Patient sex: F
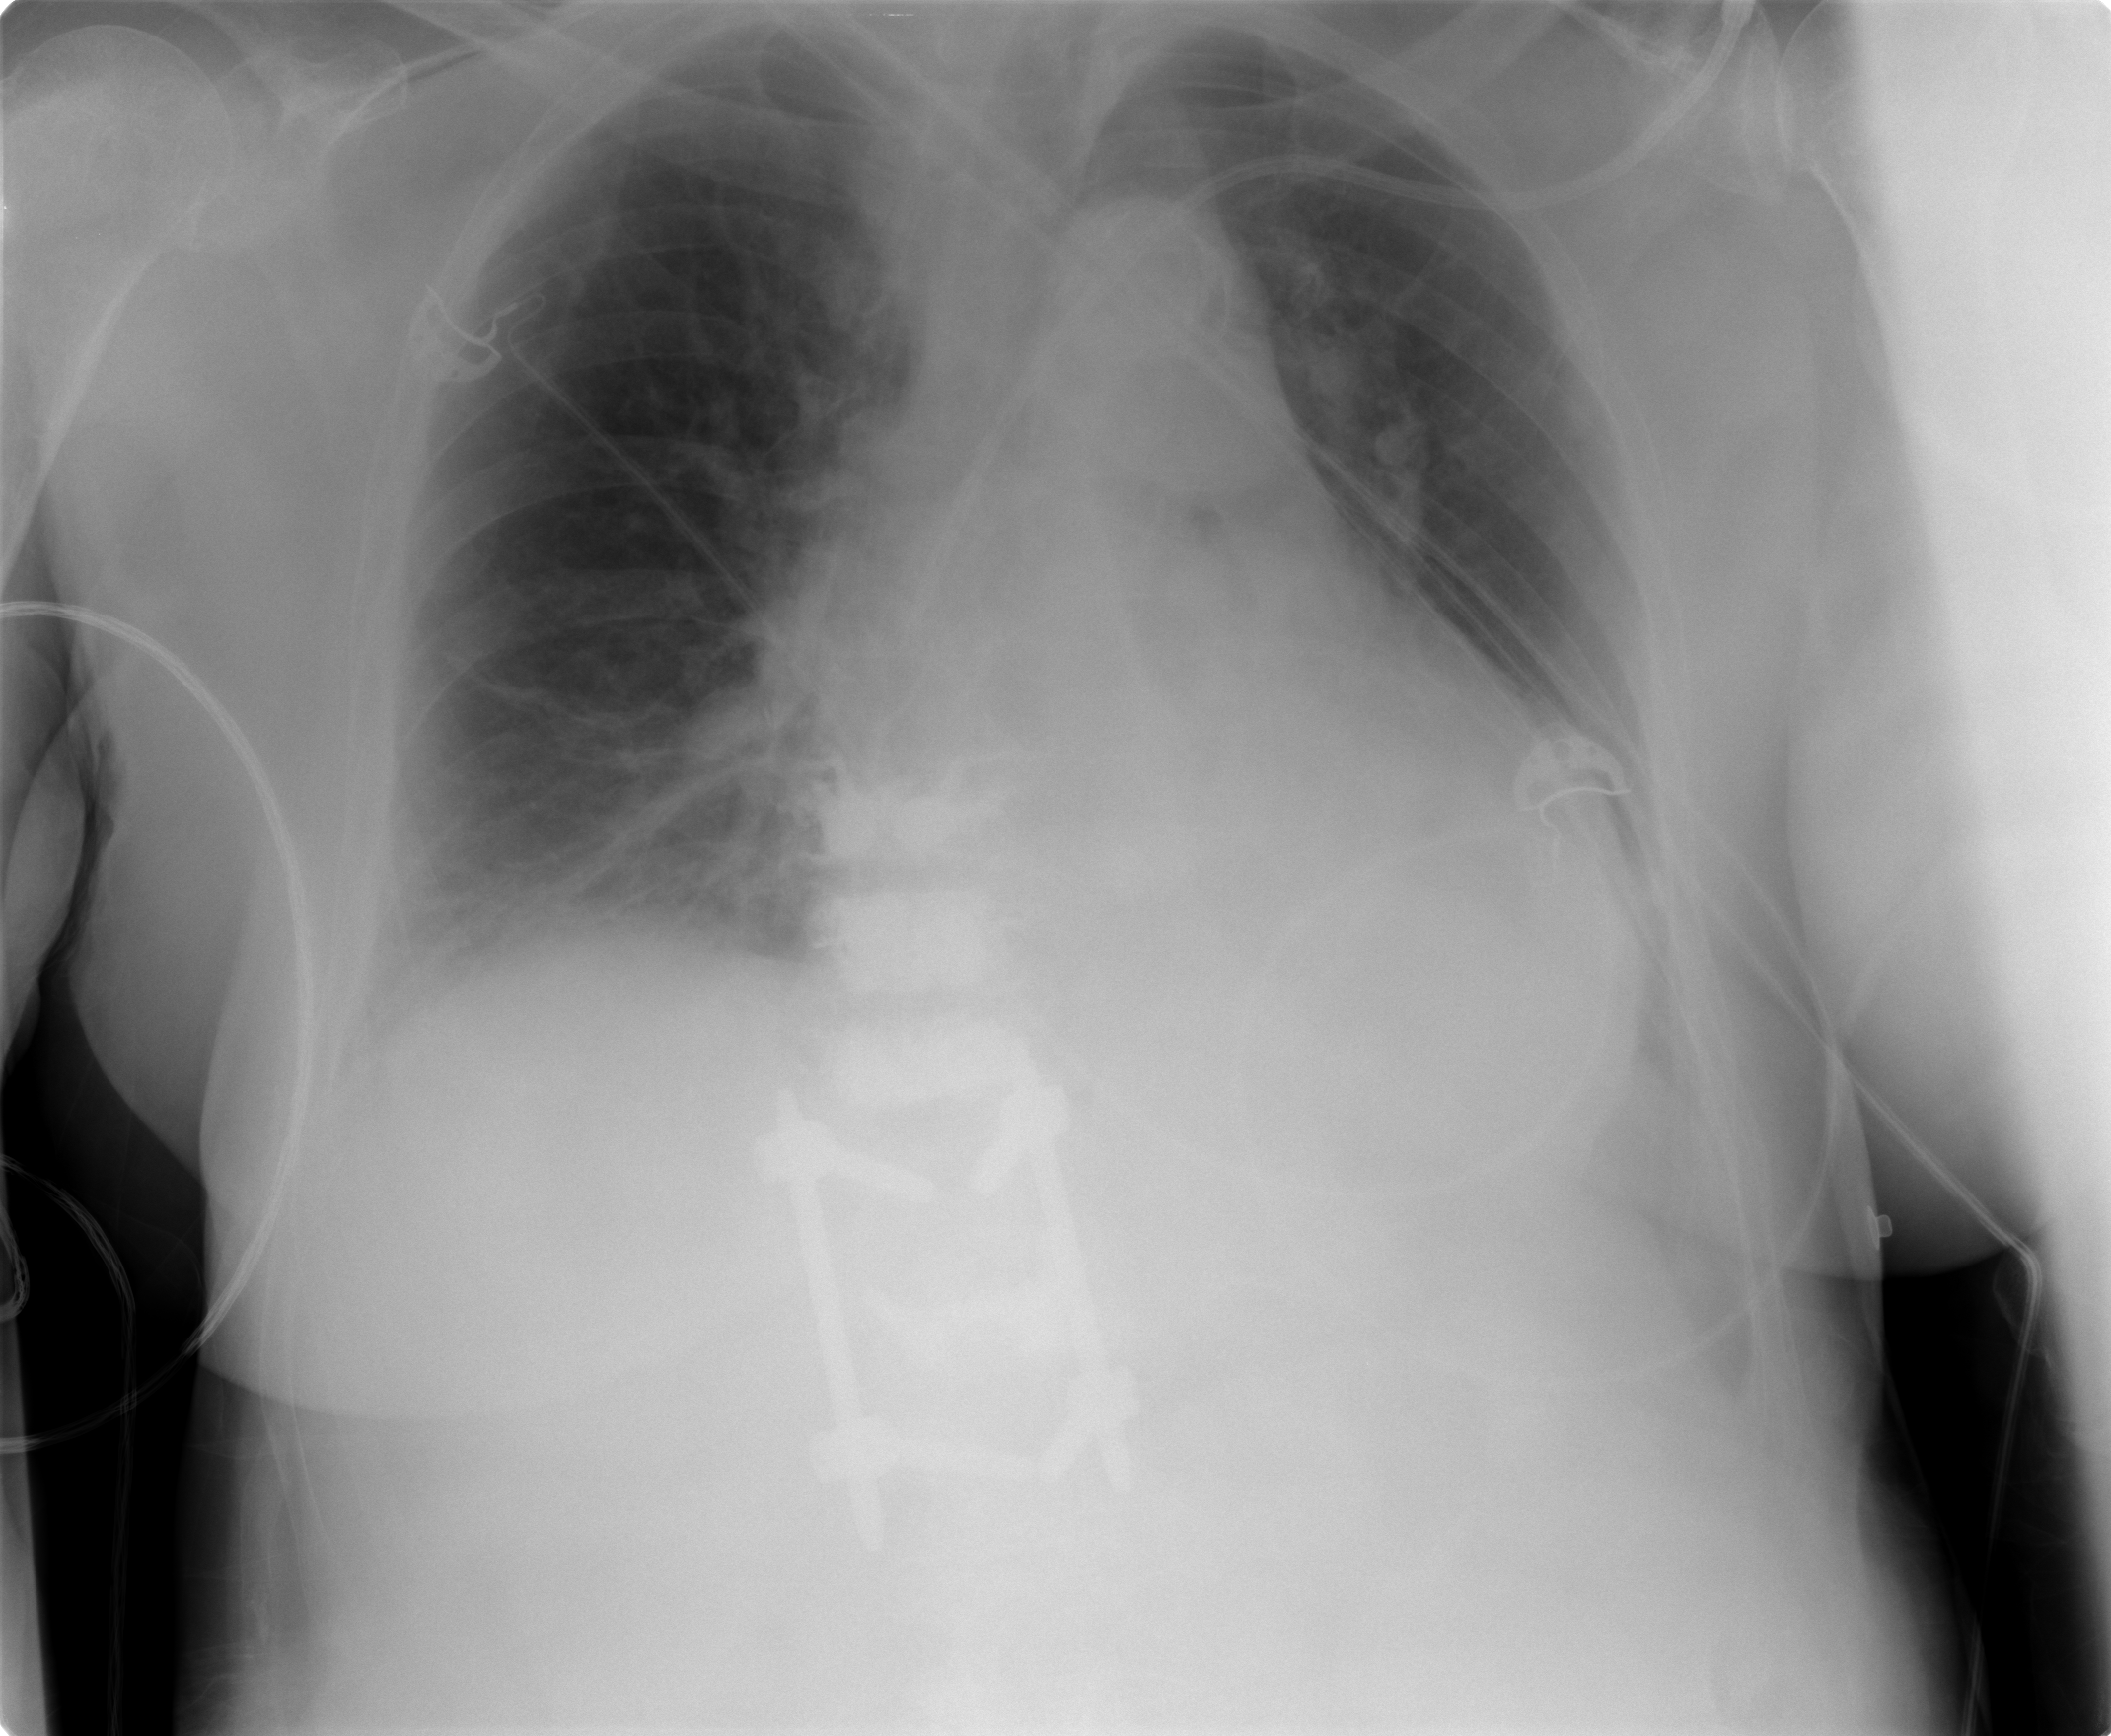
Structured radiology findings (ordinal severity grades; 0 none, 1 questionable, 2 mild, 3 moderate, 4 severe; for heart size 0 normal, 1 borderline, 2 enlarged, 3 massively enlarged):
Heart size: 2
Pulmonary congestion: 0
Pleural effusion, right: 1
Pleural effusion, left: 1
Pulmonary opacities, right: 0
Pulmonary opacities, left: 0
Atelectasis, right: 2
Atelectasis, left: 2